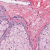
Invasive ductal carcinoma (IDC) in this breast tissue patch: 0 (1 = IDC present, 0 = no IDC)